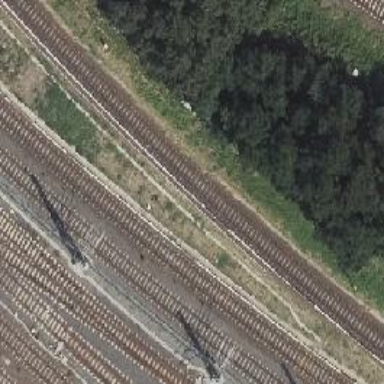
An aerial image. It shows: Railway signal.